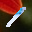
Label: 1